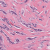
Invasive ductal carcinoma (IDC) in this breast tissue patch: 1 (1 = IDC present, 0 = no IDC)